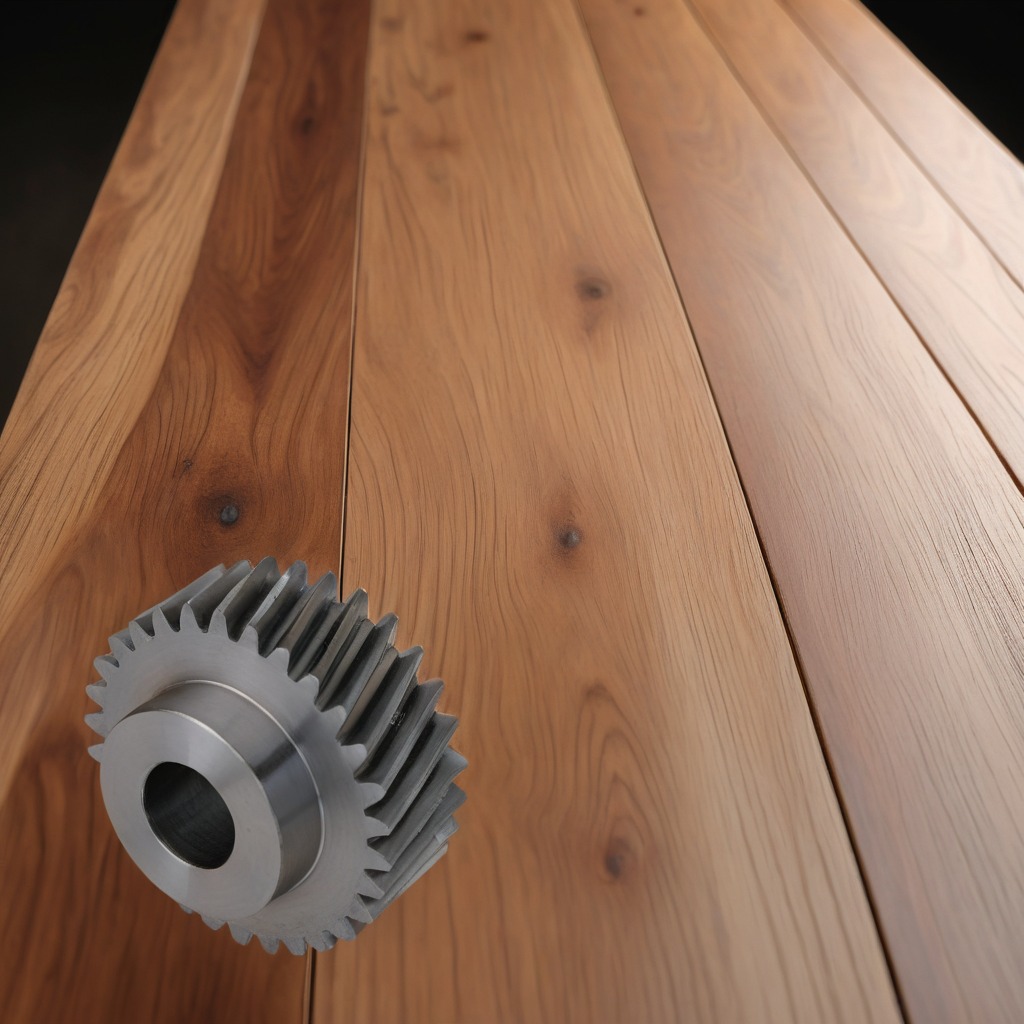
A steel gear with teeth is lying on the wooden table.